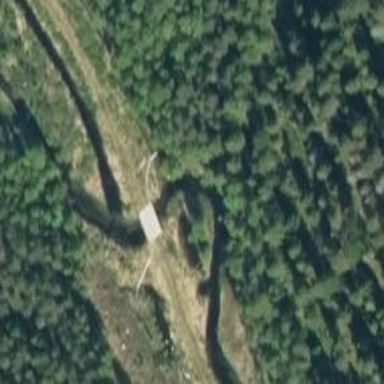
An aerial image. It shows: Path crossing bridge with excellent trail visibility.